Question: I'm using GroceryCrud for save data. User register is from website itself. When select their sex, i'm saving 1 for male, 2 for female. Database field is tinyint. So problem is, when admin view their data from backend, it's obvious 1 or 2 will appear on Sex field. How to change it into male, female depending on value?

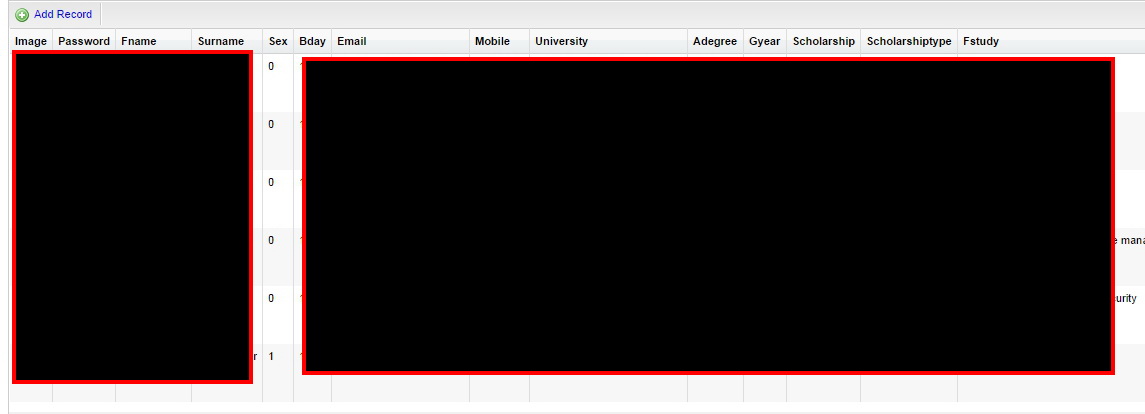
Answer: You can use the <URL> for this.
In your case you can do:
'''
public function webpages()
{
$c = new grocery_CRUD();
$c->set_table('users');
$c->columns('firstname','lastname','sex','age');
$c->callback_column('sex',array($this,'_callback_sex'));
$output = $c->render();
$this->_view_output($output);
}
public function _callback_sex($value, $row)
{
if ($value == '2') {
return 'male'
} elseif ($value == '1') {
return 'female';
} else {
return "-";
}
}
'''